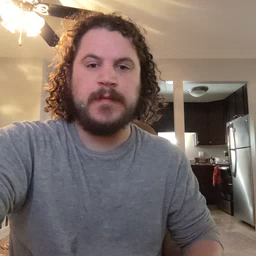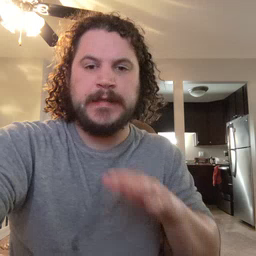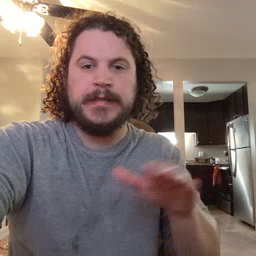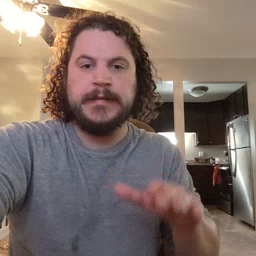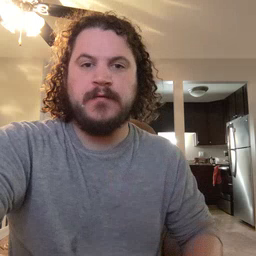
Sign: clean